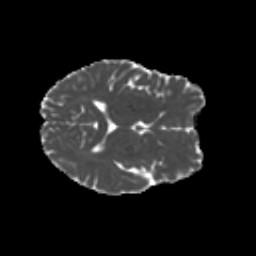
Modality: MD
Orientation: axial
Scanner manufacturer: siemens
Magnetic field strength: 3 T
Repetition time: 4.16 s
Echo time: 0.0806 s